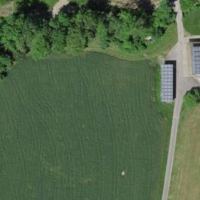
EUNIS habitat code: 25
Species observed at this site:
Vicia sepium